Question: > I have a bunch of points lying on a vertical plane. In reality this plane
should be exactly vertical. But, when I visualize the point cloud, there is a
slight inclination (nearly 2 degrees) from the verticality. At the moment, I can calculate
this inclination only. Concerning other errors, I assume there are no
shifts or something like that.
So, I want to update coordinates of my point data so that they lie on the vertical plane. I think, I should do some kind of transformation. It may be only via rotation along X-axis. Not sure what it would be.
> I guess, you understood my question. Honestly, I am poor at
mathematics. So, please let me know how to update my point coordinates
to lie on the exact vertical plane.
Note: AS I am implementing this in c++ and there are many programmers who have sound knowledge on these things, I am posting this question under c++.
As an example please refer the below figure.

left-represents original point cloud (as you can see, points themselves are not vertical) and back line tells the vertical plane which I fitted and red is the zenith line. as you can see, there is an inclination of the vertical plane.
So, I want to update whole my data in the right figure. then, after updating if i fit a plane again (removing outliers), then it is exactly parallel to the zenith line. please help me.
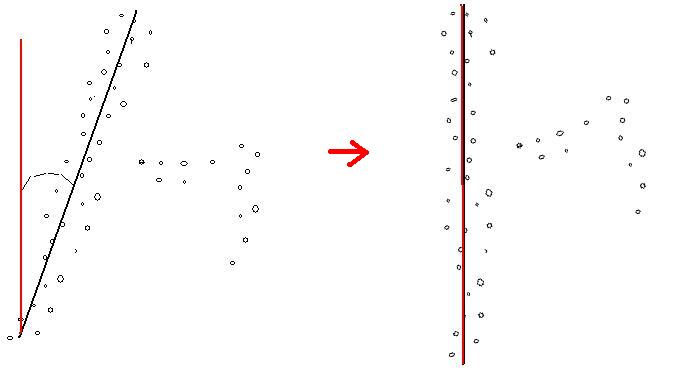
Answer: I read your question again, and hopefully this answer will help you out. If there's anything else I need to know, please tell me.
Now, In order to rotate anything, there must be a center point to rotate around. Now you've already been able to detect the angle of inclination, so now we need a formula for rotating a point a certain angle around an origin. In addition, since this problem only occurs on a 2D plane, we can use this basic formula to readjust the points. For any two axis x and y:

Theta is the angle that you will rotate around in a counter-clockwise direction. x' and y' are your new points. x.origin and y.origin are the coordinates for the point you will be going around. Now I don't know if my math is 100% correct on this but if it's not, hopefully you can change a thing or two and it will work.